Question: The first commented $scope.url which I took from angular documentation works fine, similarly I am trying to invoke another public url which gives me back the response but always goes to error callback.
Both the URLs are in public domain, so please feel free to try.
'''
$scope.method = 'JSONP';
// URL 1: Working
// $scope.url = 'https://angularjs.org/greet.php?callback=JSON_CALLBACK&name=Super%20Hero';
// URL 2: Not working (Getting response with status 200OK but going to error callback)
$scope.url= 'http://apps.nlm.nih.gov/medlineplus/services/mpconnect_service.cfm?callback=JSON_CALLBACK&mainSearchCriteria.v.cs=2.16.840.1.113883.6.96&mainSearchCriteria.v.c=41381004&knowledgeResponseType=application/javascript';
$scope.fetch = function() {
$scope.code = null;
$scope.response = null;
$http({method: $scope.method, url: $scope.url, cache: $templateCache}).
success(function(data, status) {
console.log(data);
console.log(status);
}).
error(function(data, status) {
console.log(data);
console.log(status);
});
};
'''

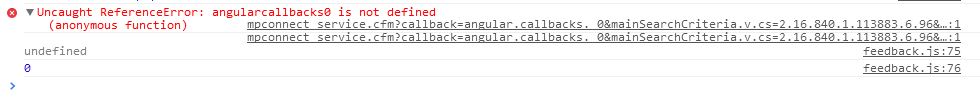
Answer: For some reason are stripping from callbacke method name <URL>
This response can't be handle by as Angular wants to call angular.callbacks.0
## Some development background
'''
var jsonpDone = jsonpReq(url.replace('JSON_CALLBACK', 'angular.callbacks.' + callbackId),
function() {
if (callbacks[callbackId].data) {
completeRequest(callback, 200, callbacks[callbackId].data);
} else {
completeRequest(callback, status || -2);
}
callbacks[callbackId] = angular.noop;
});
'''
Every URL that has 'JSON_CALLBACK' string inside will be replaced by 'angular.callbacks.{\D}'
source: AngularJS.js